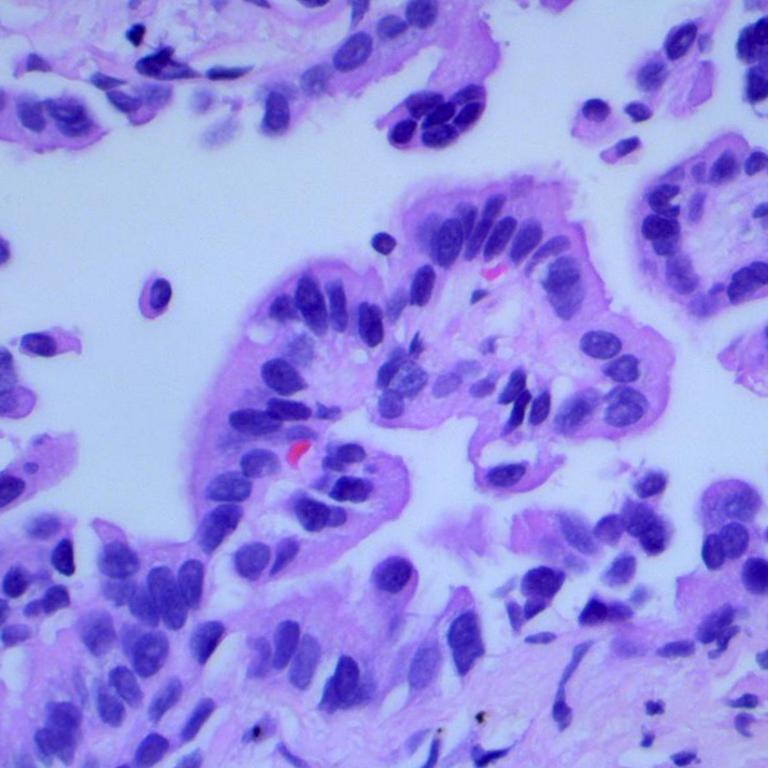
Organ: lung
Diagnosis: adenocarcinomas